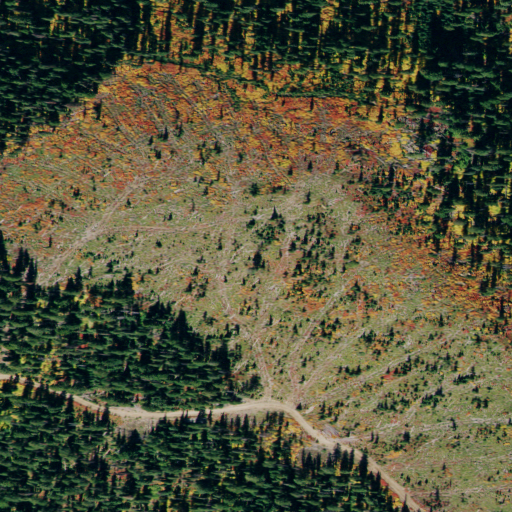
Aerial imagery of ridge(s) in Idaho named Osier Ridge containing shrub and evergreen forest